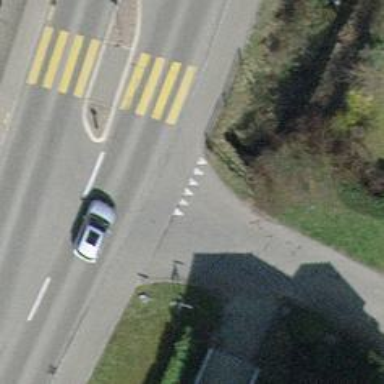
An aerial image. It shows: Asphalt sidewalk.